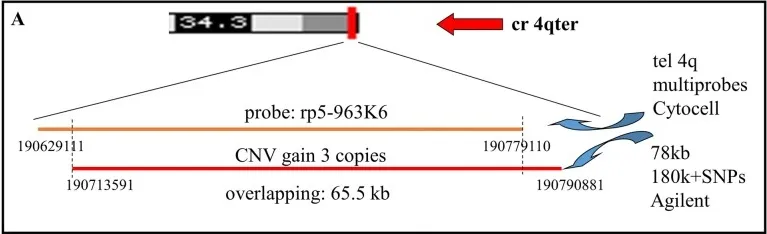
First CNV description. A 4q subtelomeric FISH probe sequence and CNV position. B; UCSC region of the trisomic segment.
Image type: chart (chart)